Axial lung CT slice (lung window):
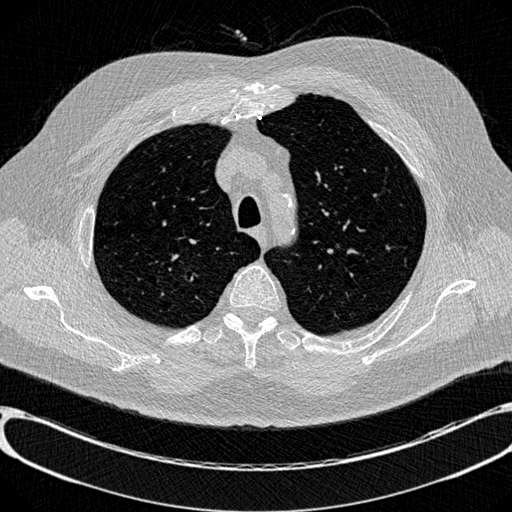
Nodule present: no